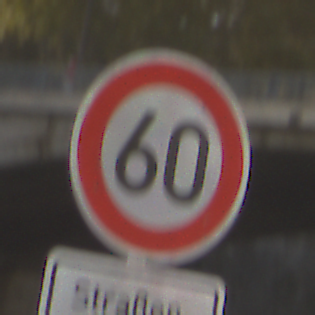
Verkehrszeichen: Geschwindigkeit60
Zusatzzeichen unten: HinweiseAufGefahrenDurchVerbaleAngabe3
Umgebung: Outdoor, Suburban
Tageszeit: MorningAfternoon
Wetter: PartlyCloudy
Licht: Natural
Jahreszeit: NotSpecified
Kontrast: HighContrast